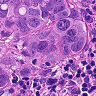
Metastatic tissue present: yes